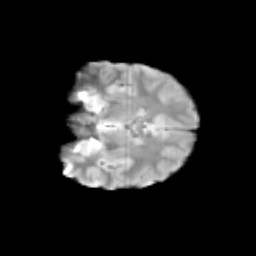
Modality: T2w
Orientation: coronal
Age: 11
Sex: female
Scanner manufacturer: siemens
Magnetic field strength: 3 T
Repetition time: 3.8 s
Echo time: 0.07 s